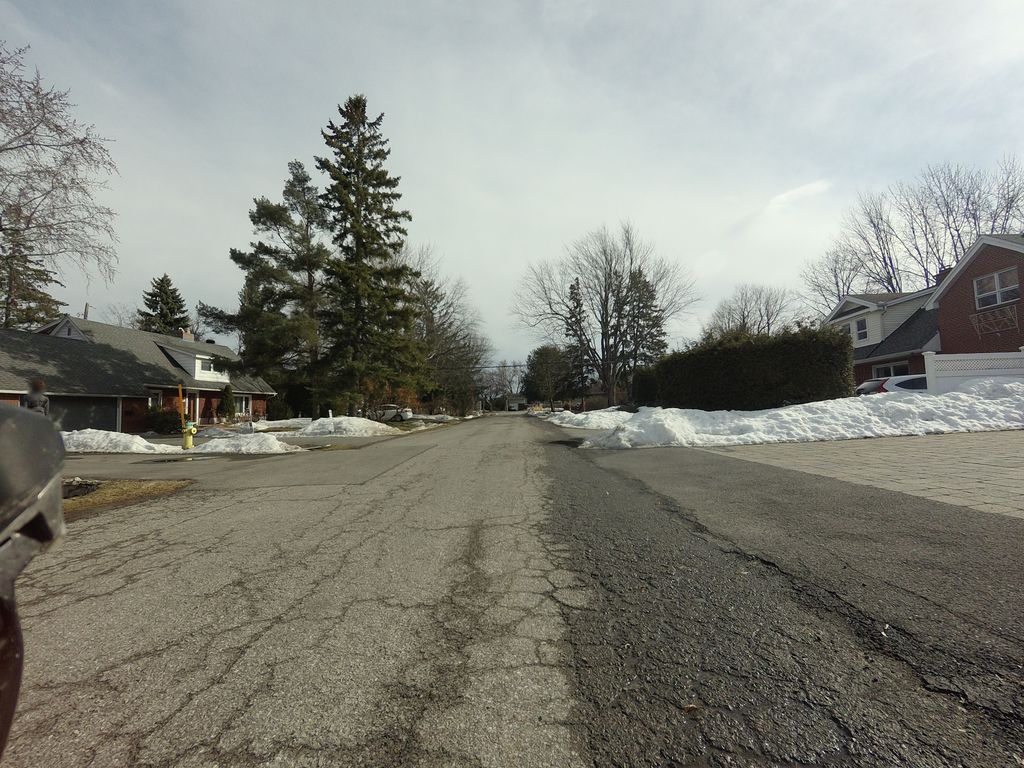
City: ottawa-gatineau